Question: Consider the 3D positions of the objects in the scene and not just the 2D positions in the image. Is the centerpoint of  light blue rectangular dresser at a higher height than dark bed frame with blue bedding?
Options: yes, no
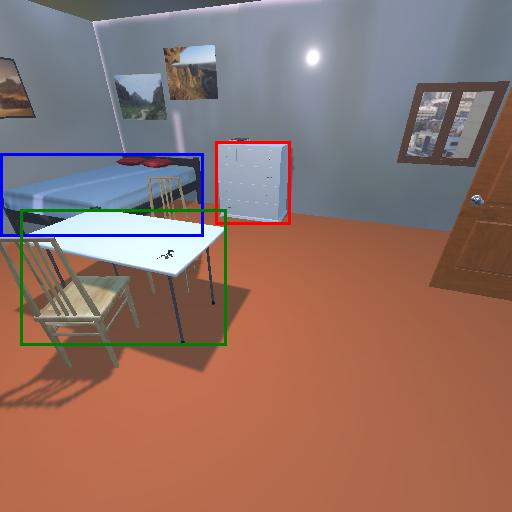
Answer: yes